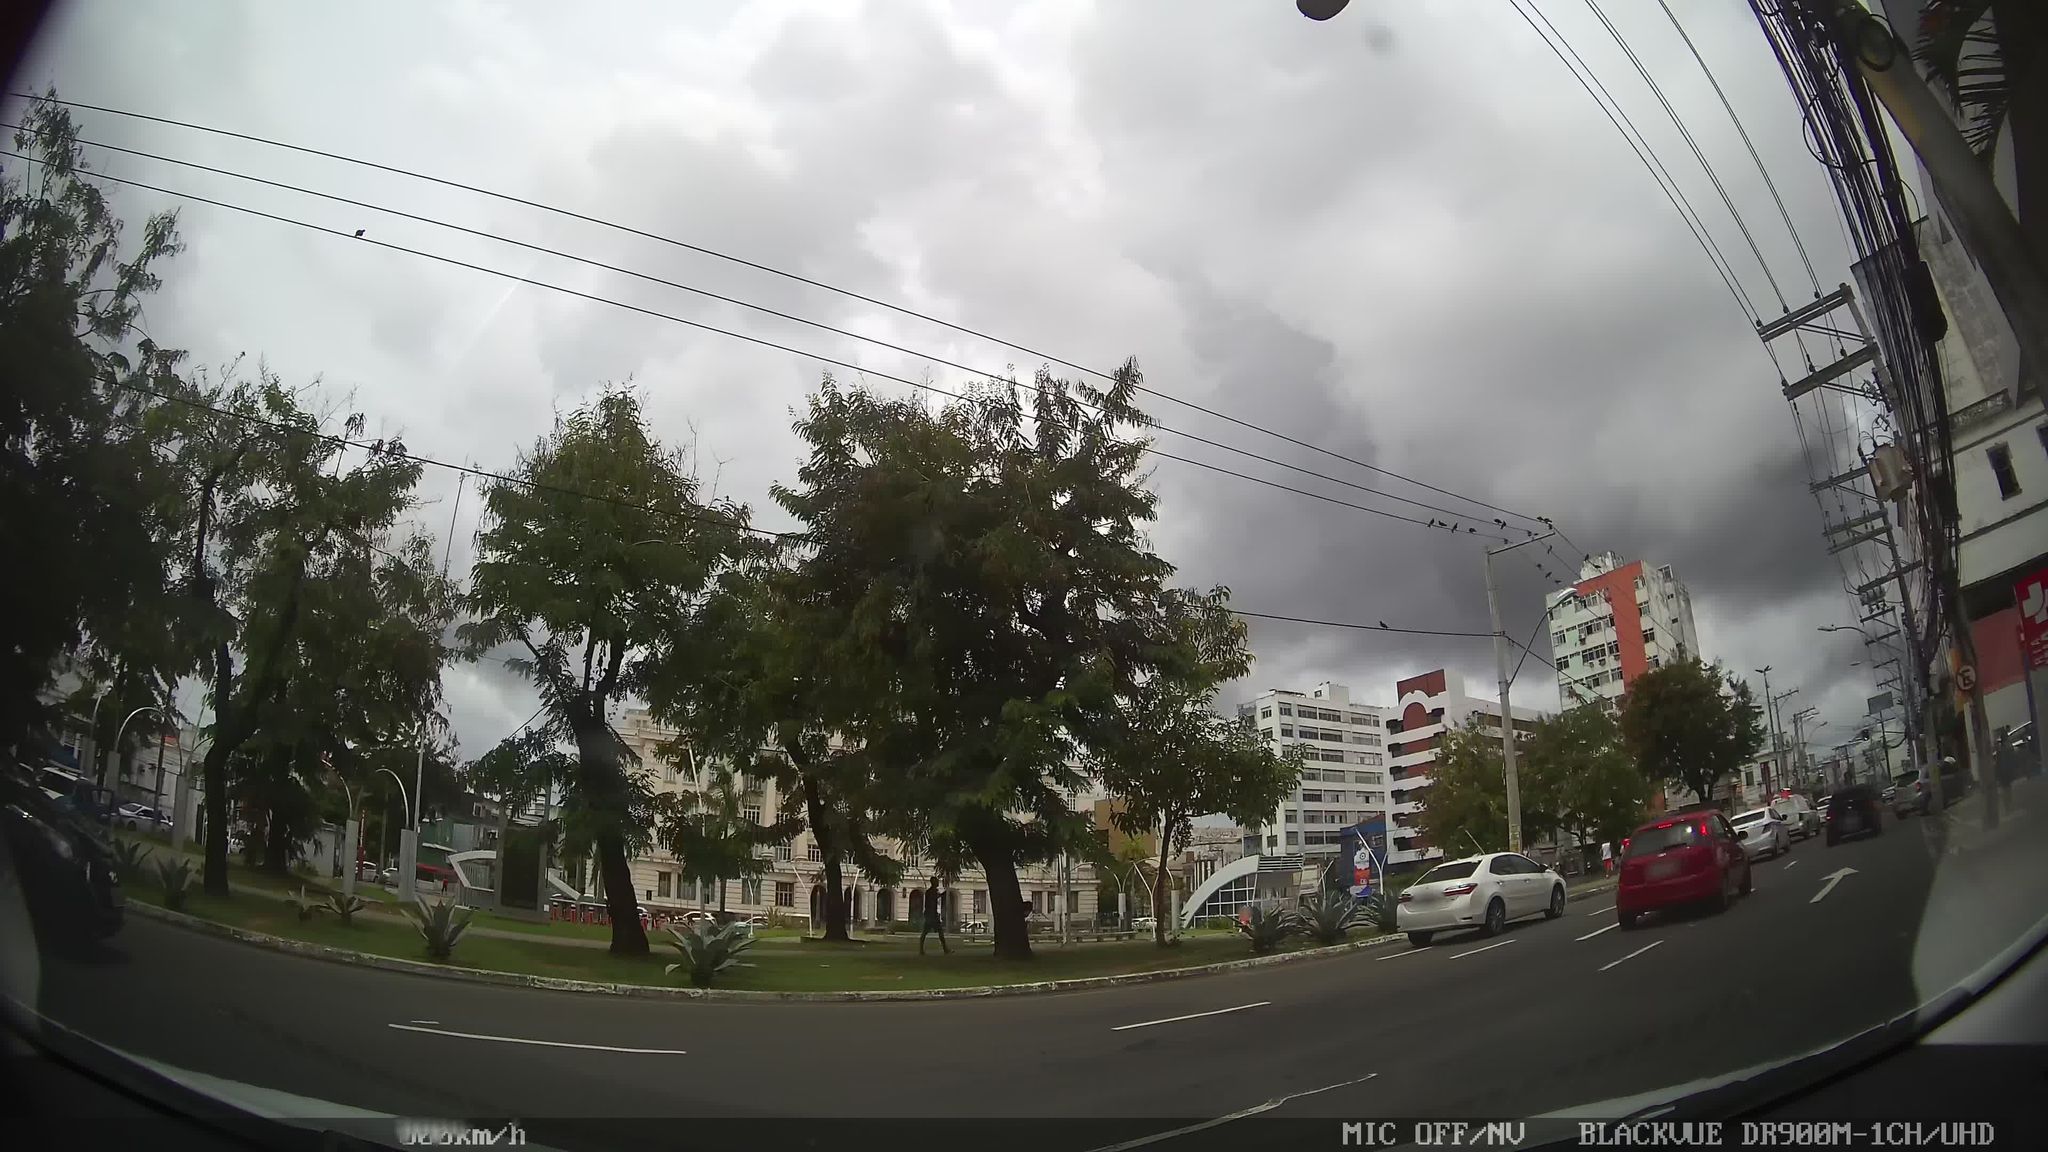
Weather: cloudy
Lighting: day
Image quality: good
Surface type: driving surface
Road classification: secondary
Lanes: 3
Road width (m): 1.5
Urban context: urban centre
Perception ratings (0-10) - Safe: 2.17, Lively: 7.64, Beautiful: 3.44, Boring: 3.4, Depressing: 3.92, Wealthy: 1.73